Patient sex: M
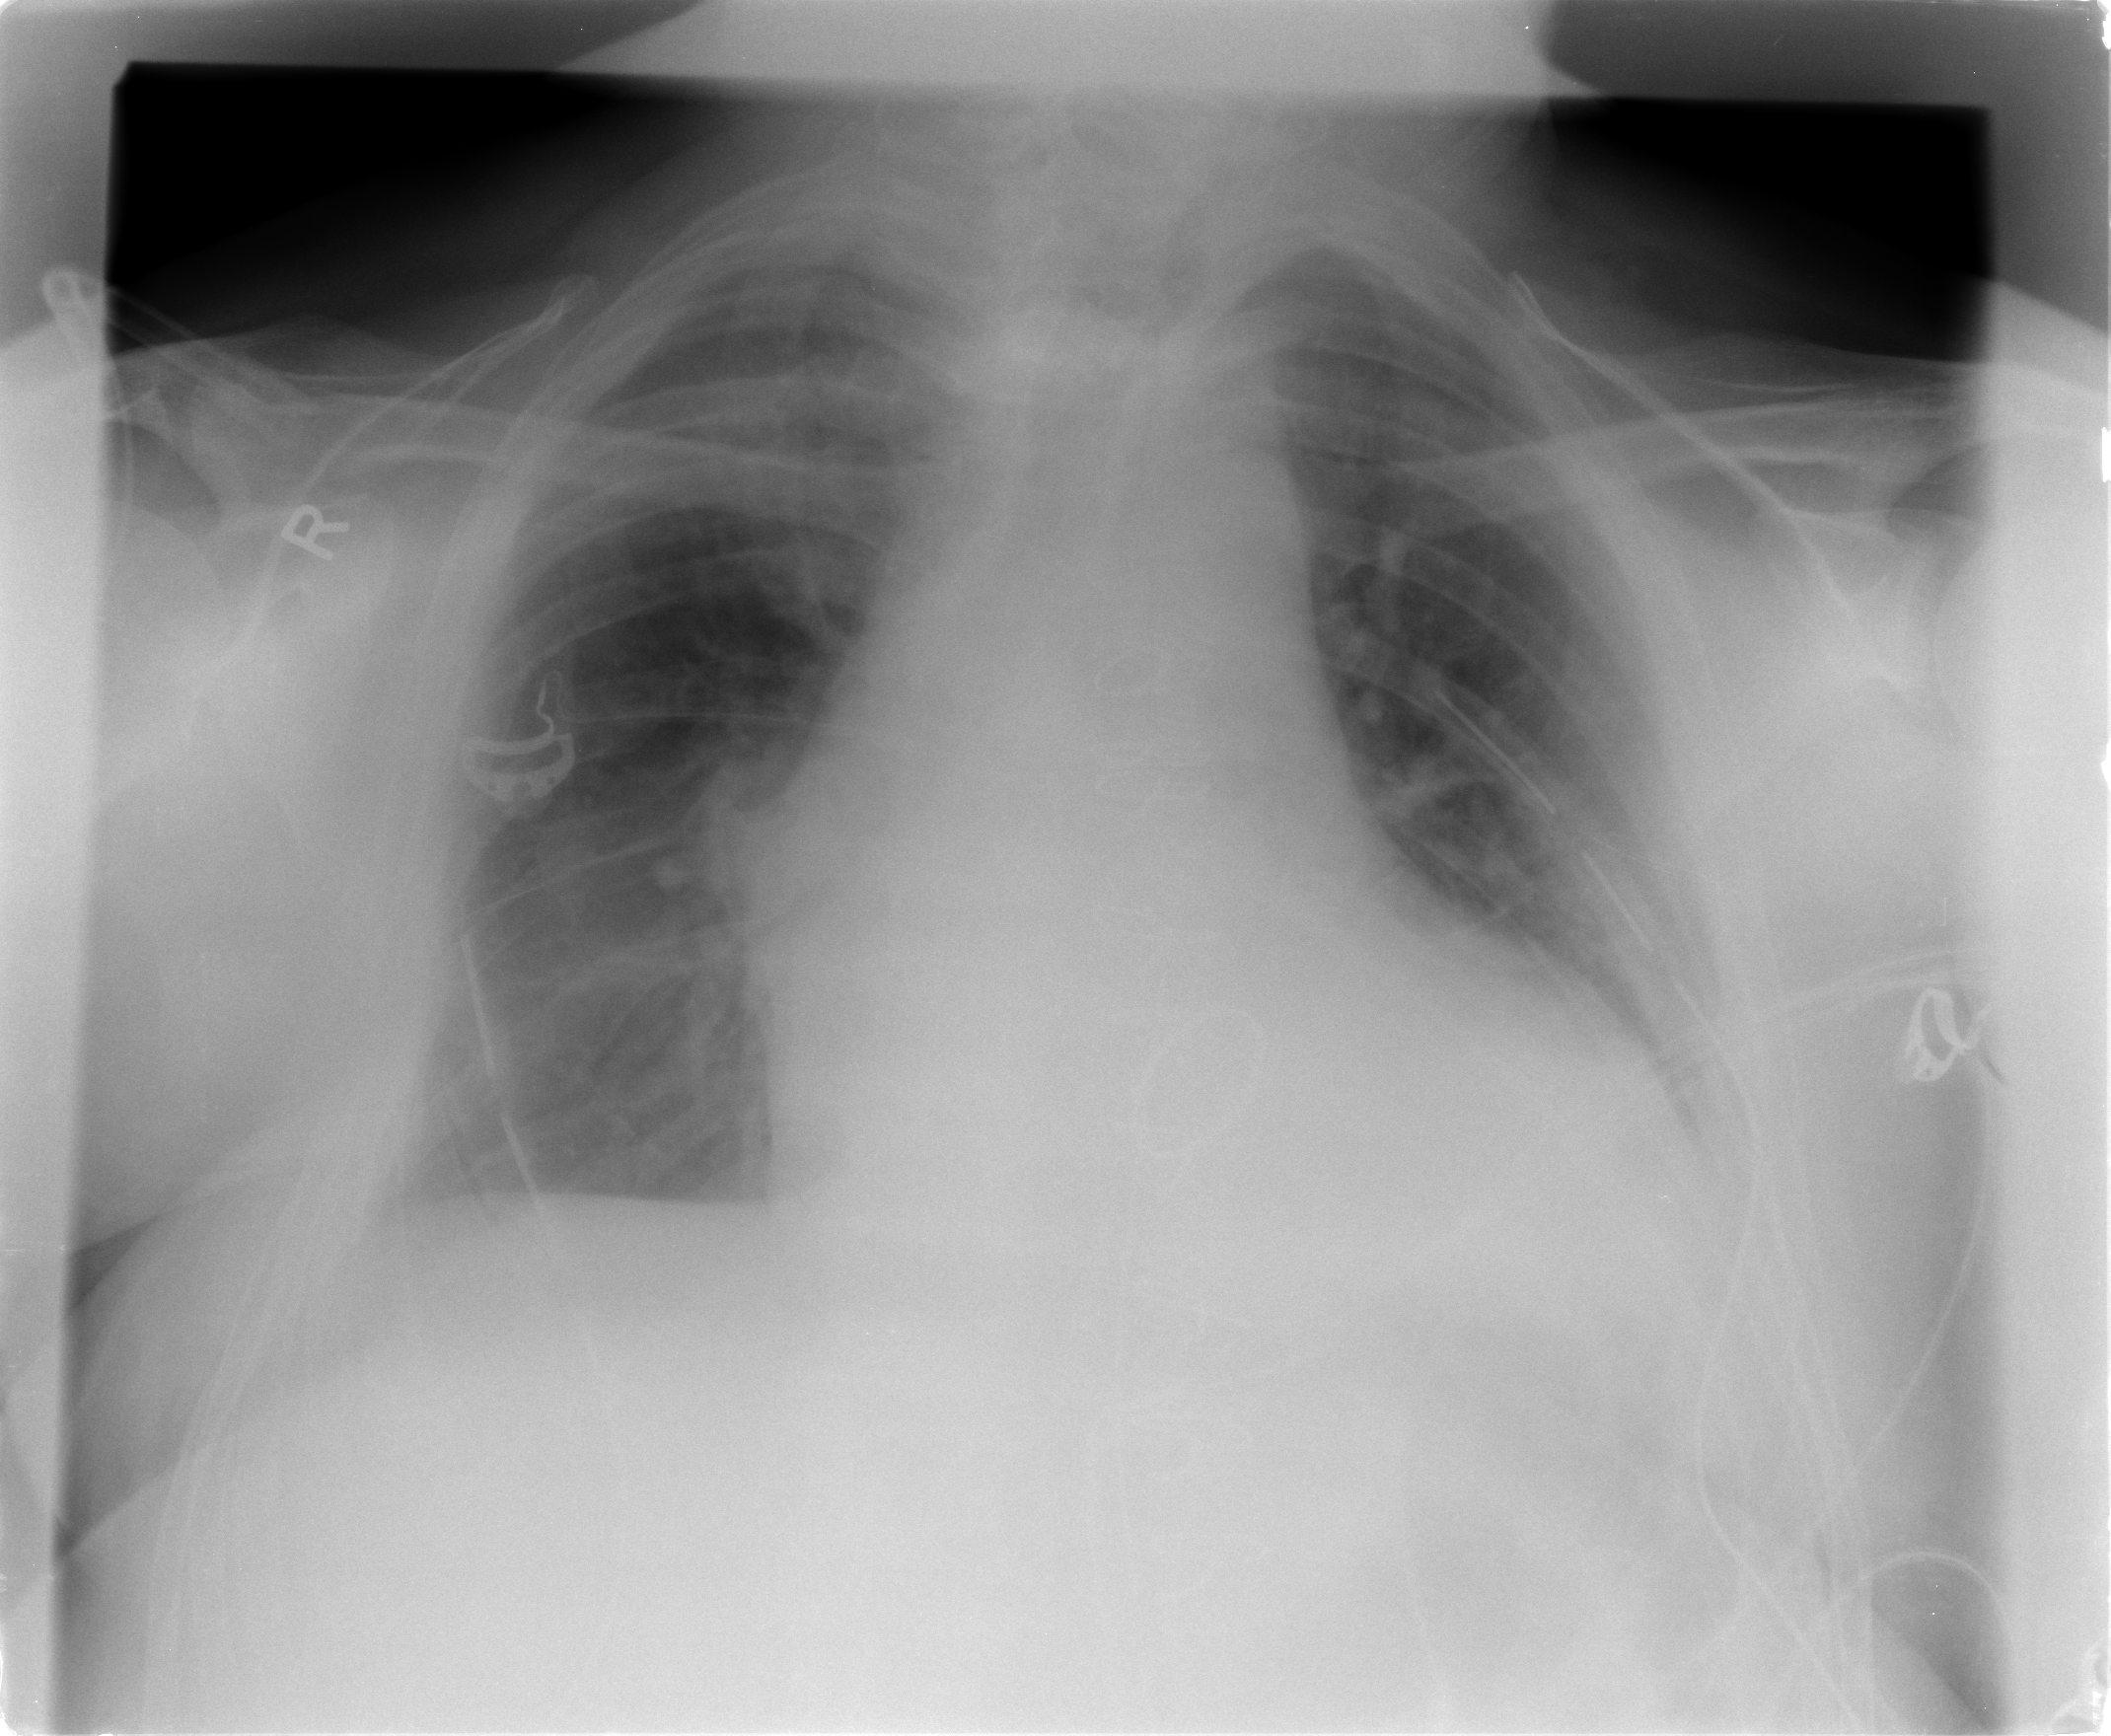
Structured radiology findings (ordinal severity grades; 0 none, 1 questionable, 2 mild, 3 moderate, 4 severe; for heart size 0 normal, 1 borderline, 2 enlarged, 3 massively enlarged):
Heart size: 2
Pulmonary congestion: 0
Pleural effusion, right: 1
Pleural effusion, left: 2
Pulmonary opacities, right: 0
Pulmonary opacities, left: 0
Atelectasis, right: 2
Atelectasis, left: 2